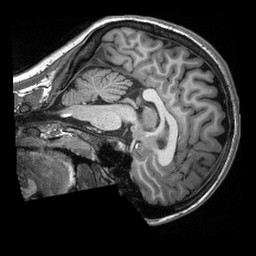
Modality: T1w
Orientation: sagittal
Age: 20
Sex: female
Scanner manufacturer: siemens
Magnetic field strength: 3 T
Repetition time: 2.3 s
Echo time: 0.00308 s